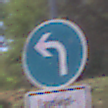
Verkehrszeichen: VorgeschriebeneFahrtrichtungLinks
Zusatzzeichen unten: BesondereFahrzeugeUndTransportgueter6
Umgebung: Outdoor, RoadRail
Tageszeit: Midday
Wetter: Clear
Licht: Natural
Jahreszeit: NotSpecified
Kontrast: HighContrast